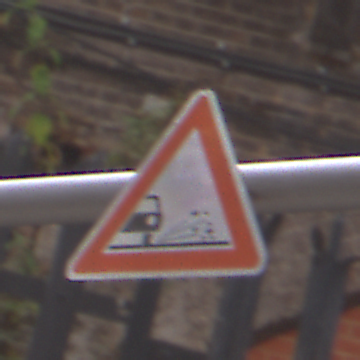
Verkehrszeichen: SplittSchotter
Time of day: MorningAfternoon
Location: Outdoor (Urban)
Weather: Overcast
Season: NotSpecified
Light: Natural